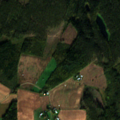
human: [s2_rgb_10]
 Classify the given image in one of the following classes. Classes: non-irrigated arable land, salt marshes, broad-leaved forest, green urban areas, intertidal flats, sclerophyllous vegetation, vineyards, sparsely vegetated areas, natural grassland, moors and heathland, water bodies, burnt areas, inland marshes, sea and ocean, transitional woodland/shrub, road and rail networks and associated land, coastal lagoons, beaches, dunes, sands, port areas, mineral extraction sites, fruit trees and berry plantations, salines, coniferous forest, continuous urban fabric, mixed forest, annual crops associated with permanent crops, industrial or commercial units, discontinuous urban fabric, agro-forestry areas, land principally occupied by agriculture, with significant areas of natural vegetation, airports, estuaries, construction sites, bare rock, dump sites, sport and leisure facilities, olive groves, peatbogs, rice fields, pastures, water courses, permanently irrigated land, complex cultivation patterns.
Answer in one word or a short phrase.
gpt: non-irrigated arable land, land principally occupied by agriculture, with significant areas of natural vegetation, coniferous forest, transitional woodland/shrub